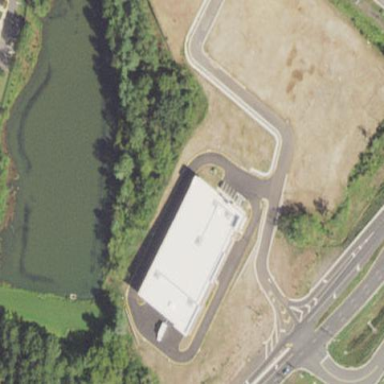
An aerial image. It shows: Storage rental shop located in building.